Field crop: maize
Growth stage: 2
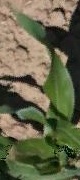
Species: maize